Interaction volume radius: 10 \u00c5
Interaction volume height: 15 \u00c5
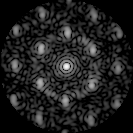
Disorder parameter: 0.4904